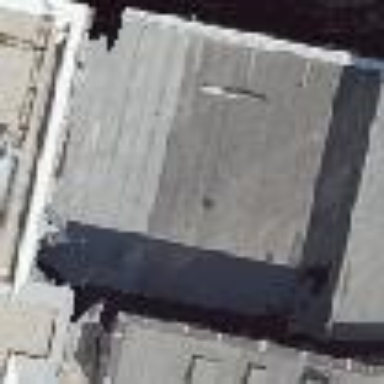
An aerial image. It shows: Part of building is shown in the image.